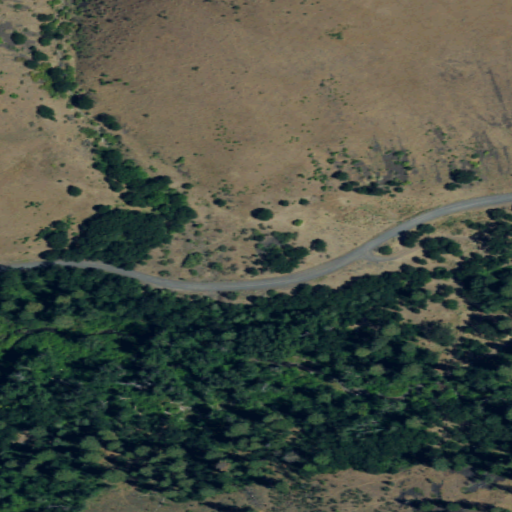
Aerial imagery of valley in Washington named Clint Canyon containing grassland, evergreen forest, shrub, woody wetlands, deciduous forest, open development, and low intensity development